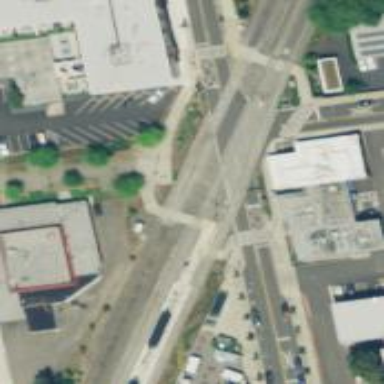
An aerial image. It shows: Railway crossing.